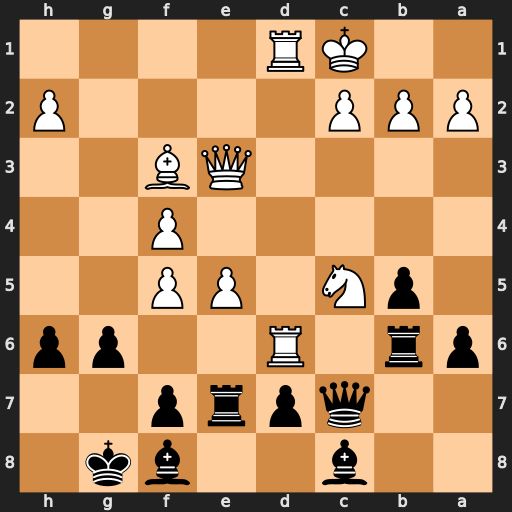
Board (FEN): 2b2bk1/2qprp2/pr1R2pp/1pN1PP2/5P2/4QB2/PPP4P/2KR4
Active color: b
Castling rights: -
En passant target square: -
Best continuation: Rxd6 Rxd6 Qxd6